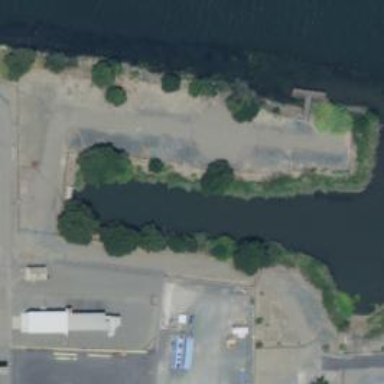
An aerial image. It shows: Dock by the waterway.